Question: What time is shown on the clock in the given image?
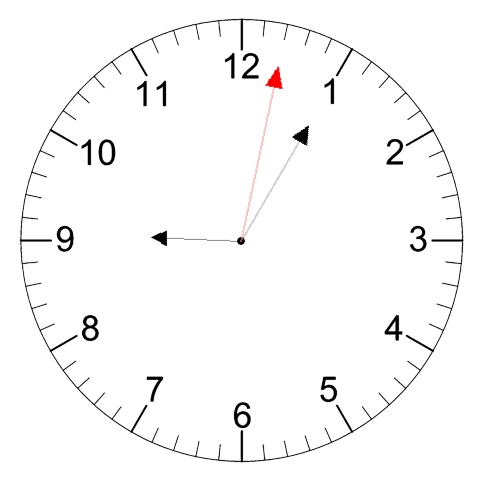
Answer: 09:05:02